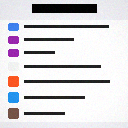
Screen state: on